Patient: sex M, age 24
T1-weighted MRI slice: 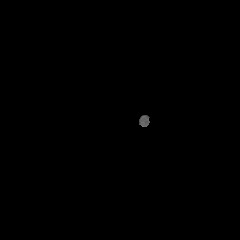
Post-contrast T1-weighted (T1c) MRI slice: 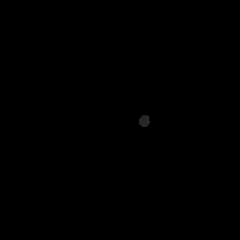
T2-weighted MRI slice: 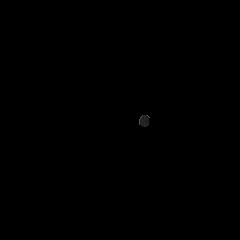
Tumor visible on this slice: no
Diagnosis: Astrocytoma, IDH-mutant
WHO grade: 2